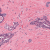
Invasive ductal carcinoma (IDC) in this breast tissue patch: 0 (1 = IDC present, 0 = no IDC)